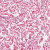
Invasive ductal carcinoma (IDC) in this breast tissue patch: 0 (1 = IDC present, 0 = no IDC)